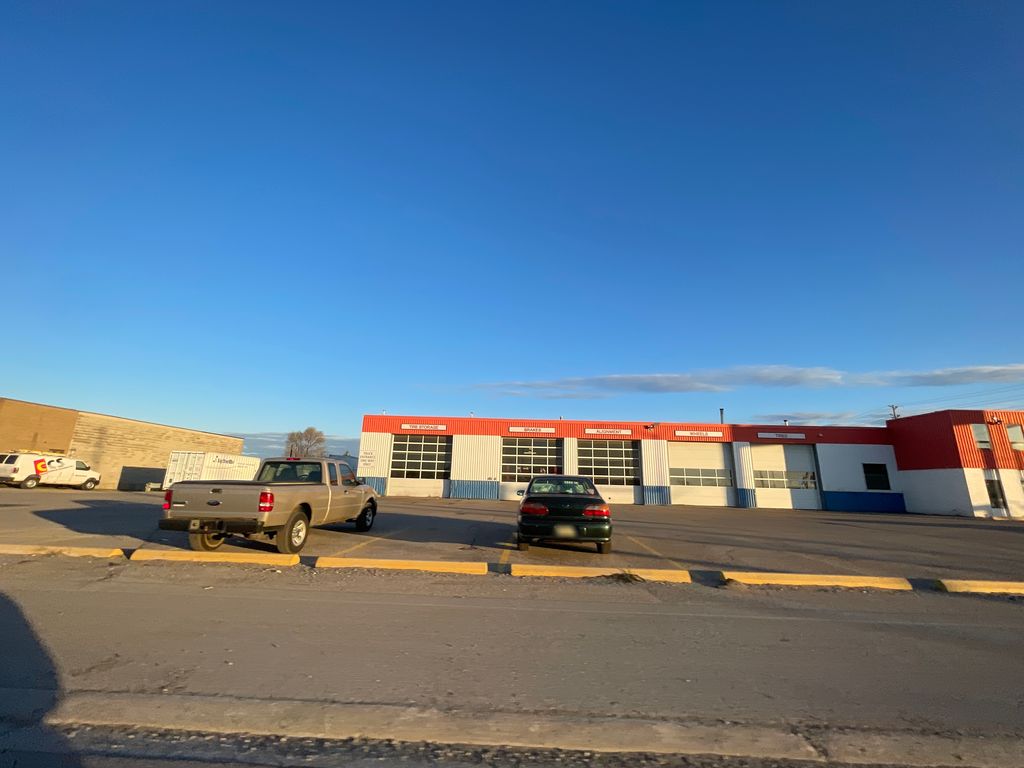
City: kitchener-waterloo